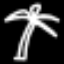
Label: palm tree